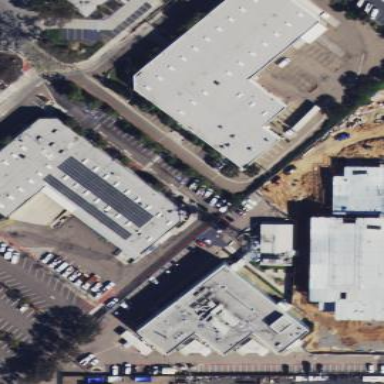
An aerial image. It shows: Industrial building.